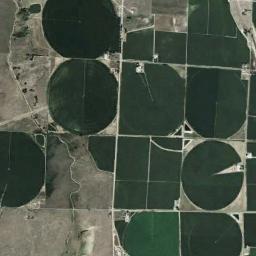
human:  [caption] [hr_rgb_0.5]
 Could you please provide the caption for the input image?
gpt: There are some green circle farmland and square farmland .

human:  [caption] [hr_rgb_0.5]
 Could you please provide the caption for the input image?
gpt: Several dark green circular or fan-shaped farmlands are neatly arranged on the ground .

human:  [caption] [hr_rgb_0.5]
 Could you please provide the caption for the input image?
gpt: Several neatly arranged circular and approximately circular green circular farmland .

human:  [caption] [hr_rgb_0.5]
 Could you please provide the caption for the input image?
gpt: There is some open space in the picture .

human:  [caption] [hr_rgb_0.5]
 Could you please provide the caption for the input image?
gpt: There are some circular farmlands and rectangle farmlands .